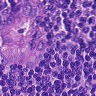
Metastatic tissue present: yes